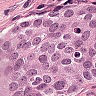
Metastatic tissue present: yes